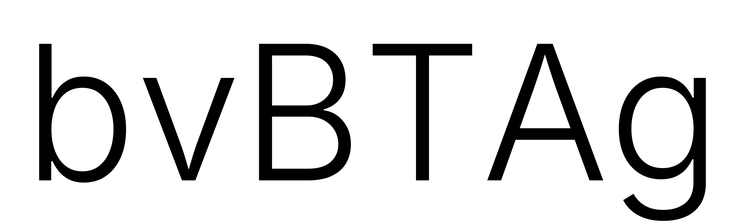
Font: Inter_Light